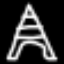
Label: The Eiffel Tower